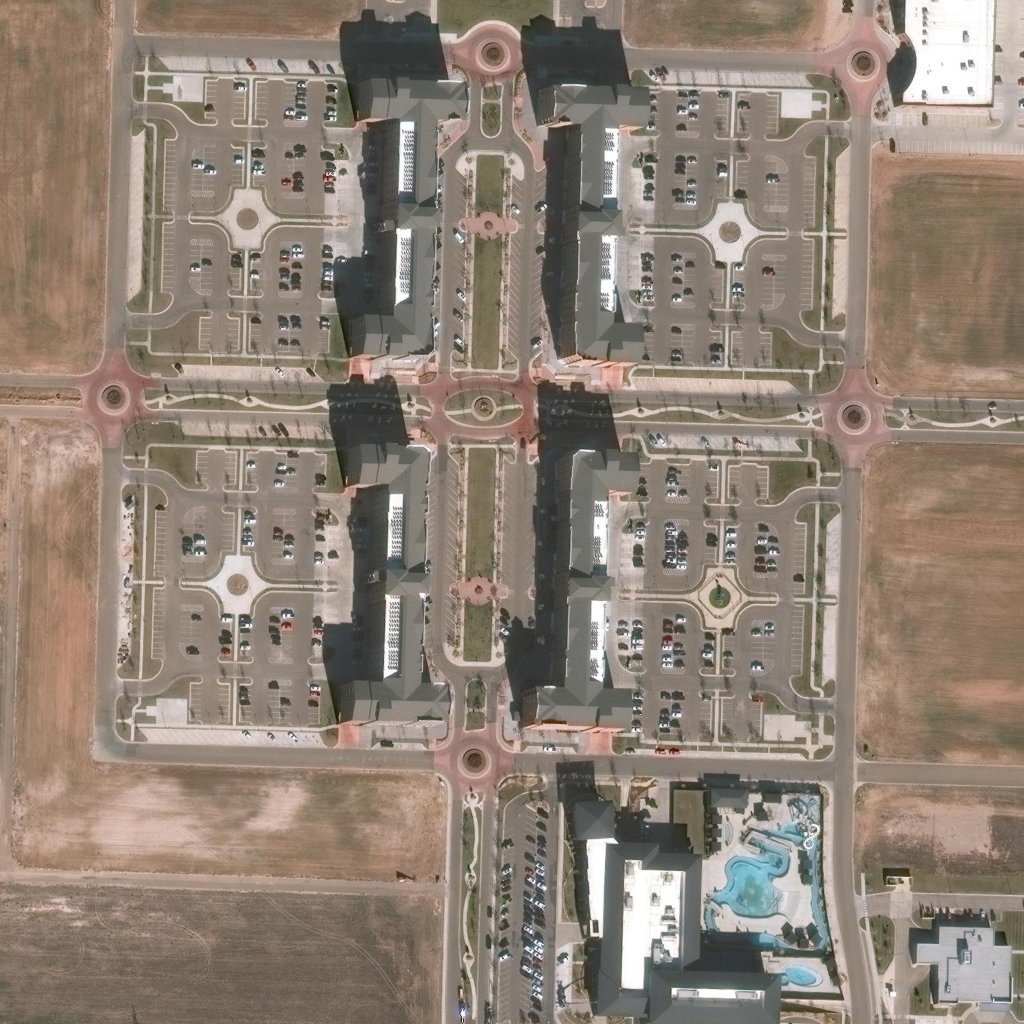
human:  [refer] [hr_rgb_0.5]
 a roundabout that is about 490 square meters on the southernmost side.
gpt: <box>[[43, 71, 48, 77, 0]]</box>